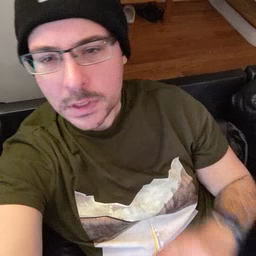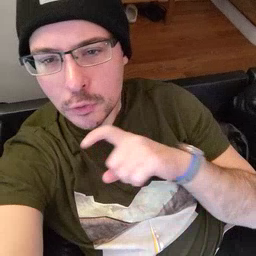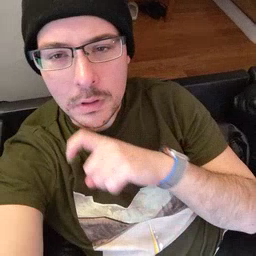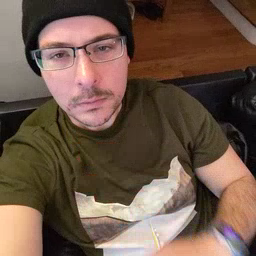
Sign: cereal